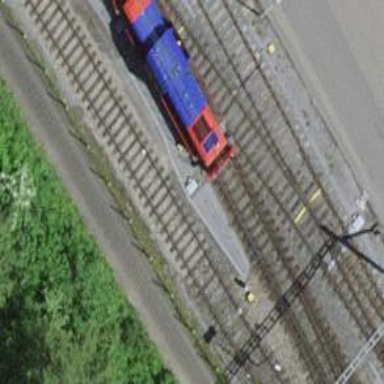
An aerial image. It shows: Railway switch.